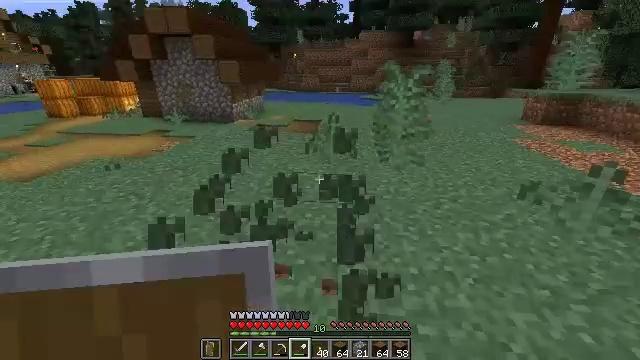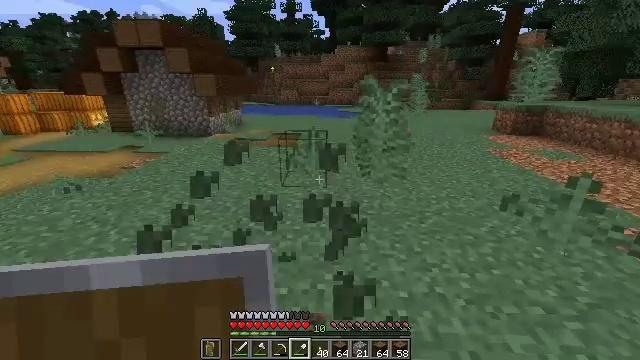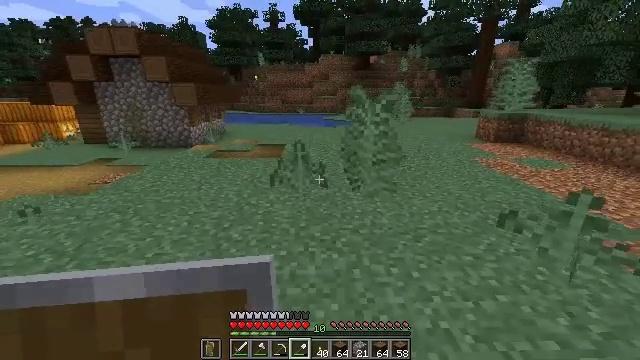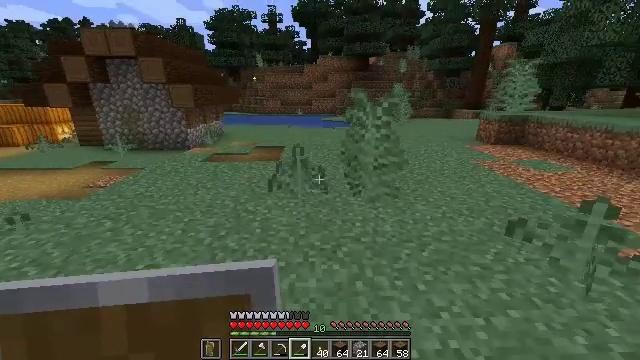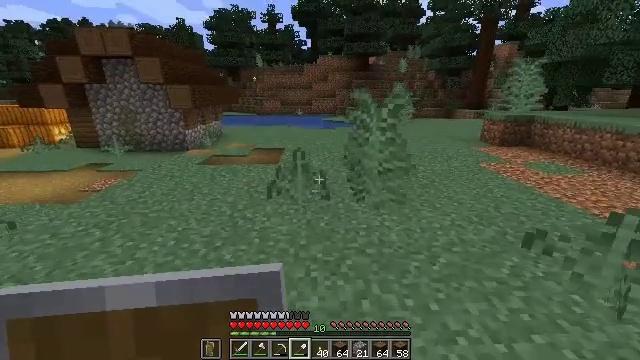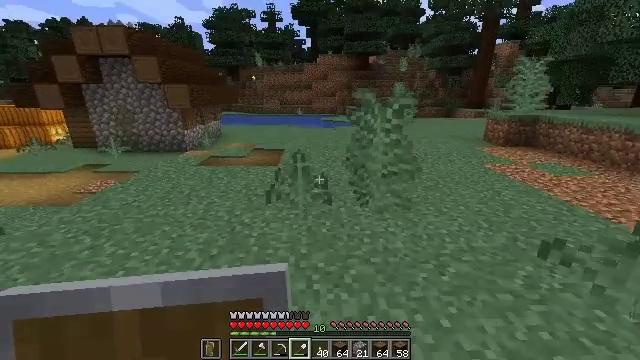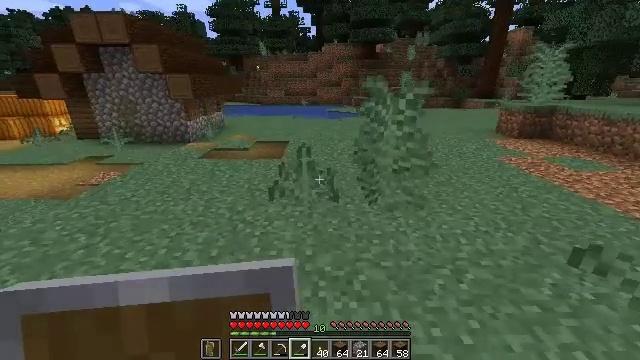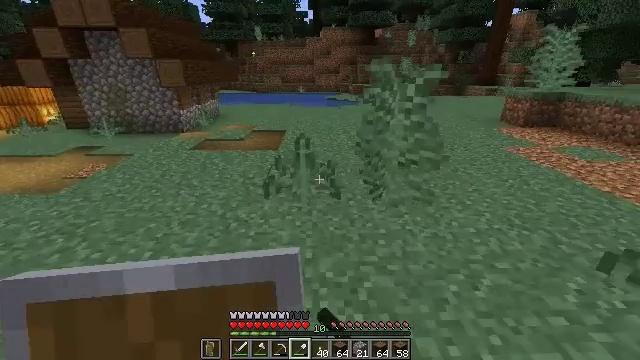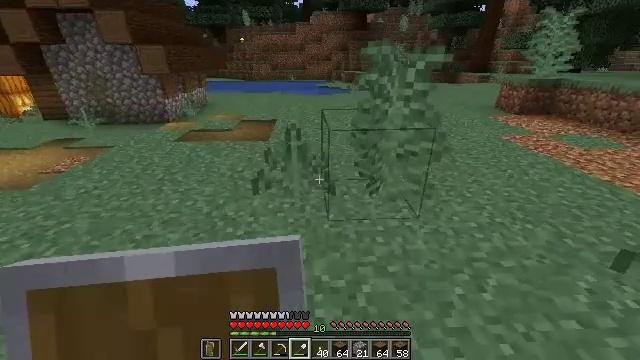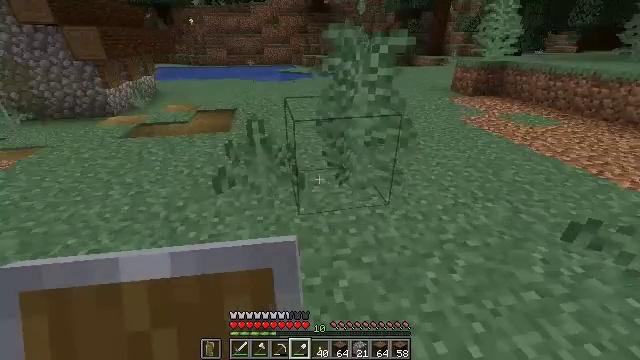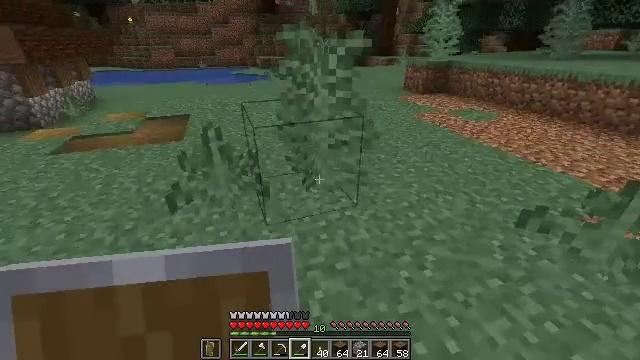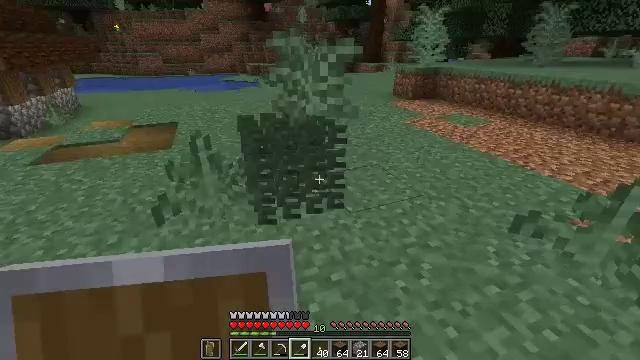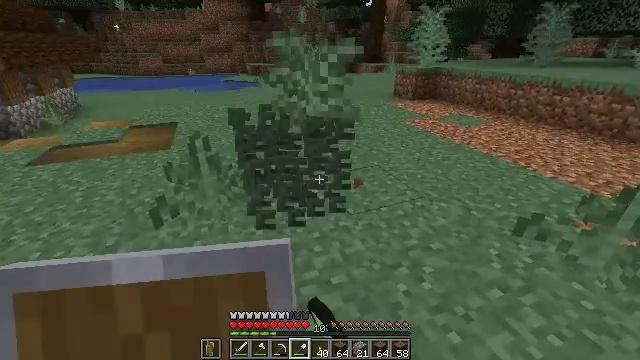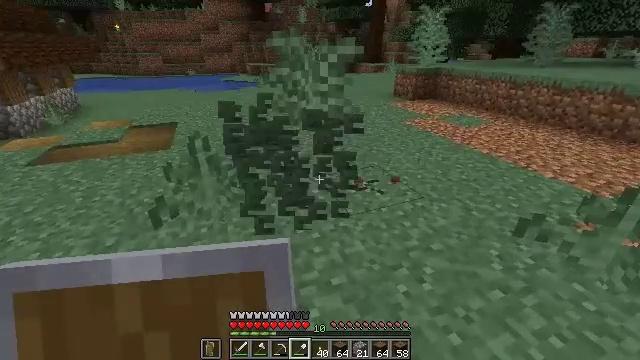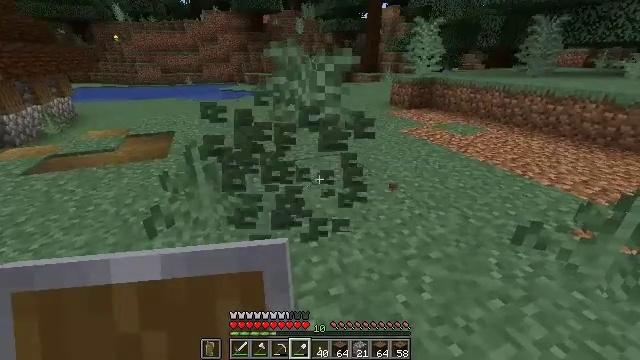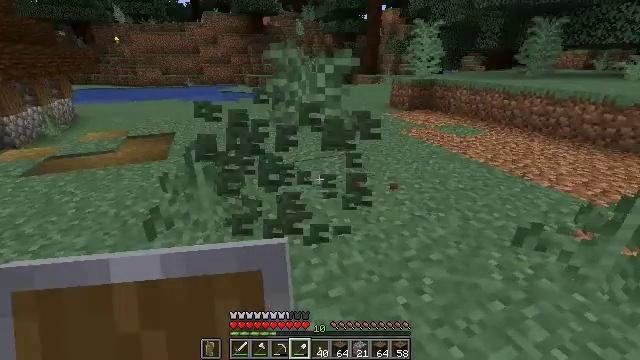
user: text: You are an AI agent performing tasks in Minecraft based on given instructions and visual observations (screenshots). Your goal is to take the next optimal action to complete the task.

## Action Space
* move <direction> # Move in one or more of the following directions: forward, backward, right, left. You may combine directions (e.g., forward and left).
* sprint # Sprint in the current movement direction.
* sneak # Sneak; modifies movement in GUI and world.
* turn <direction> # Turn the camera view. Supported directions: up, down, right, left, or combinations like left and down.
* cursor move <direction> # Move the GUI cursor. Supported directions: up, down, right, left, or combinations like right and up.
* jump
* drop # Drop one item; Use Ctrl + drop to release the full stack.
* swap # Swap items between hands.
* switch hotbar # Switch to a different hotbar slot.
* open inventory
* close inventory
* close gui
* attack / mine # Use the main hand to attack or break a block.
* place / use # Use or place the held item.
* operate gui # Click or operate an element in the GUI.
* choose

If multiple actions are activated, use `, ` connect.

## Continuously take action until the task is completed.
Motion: motion action
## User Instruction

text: Collect the large fern.
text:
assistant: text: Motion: move forward, turn right and up
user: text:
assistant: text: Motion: move forward, turn right and up
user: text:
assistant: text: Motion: move forward
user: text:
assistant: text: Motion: move forward
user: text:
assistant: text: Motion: move forward
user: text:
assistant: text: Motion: move forward, turn left and down, attack / mine
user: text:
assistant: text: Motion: move forward, turn down, attack / mine
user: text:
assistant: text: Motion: move forward, turn right and down, attack / mine
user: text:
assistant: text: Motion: turn right and down
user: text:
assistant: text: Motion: turn right
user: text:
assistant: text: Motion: turn right and up, attack / mine
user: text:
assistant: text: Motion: attack / mine
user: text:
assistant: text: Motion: attack / mine
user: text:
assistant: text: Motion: turn up
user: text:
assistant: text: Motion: no_op
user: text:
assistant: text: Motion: no_op